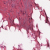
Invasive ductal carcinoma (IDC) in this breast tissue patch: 0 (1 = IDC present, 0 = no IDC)